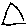
Label: triangle